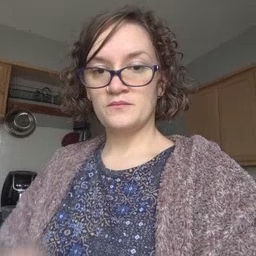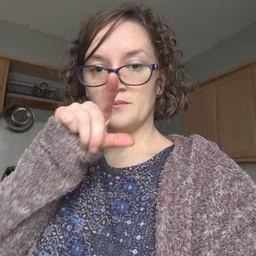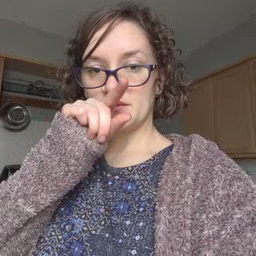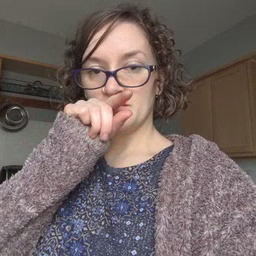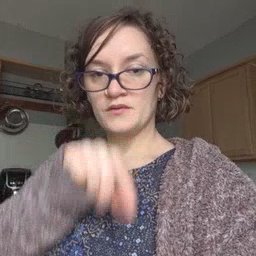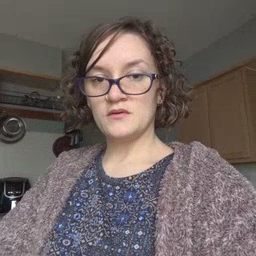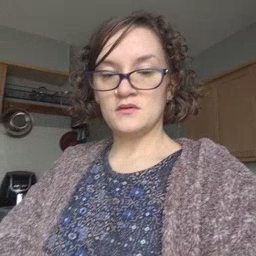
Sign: bird